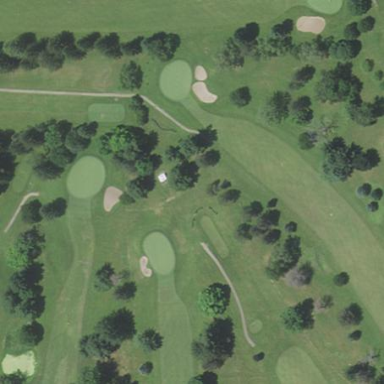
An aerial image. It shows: Rough area in woodland golf course.